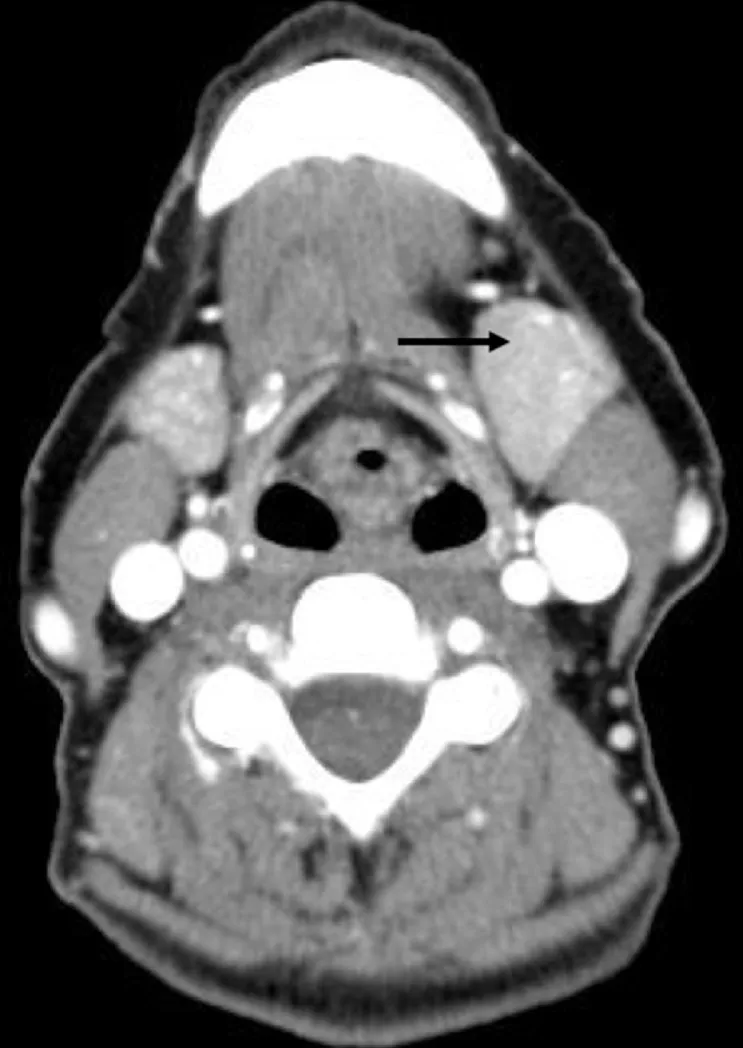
Computed tomography image of the patient's neck demonstrates a homogeneous increase in the size of the left submandibular gland (arrow). No lymphadenopathy was present.
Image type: radiology (ct)